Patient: sex M, age 62
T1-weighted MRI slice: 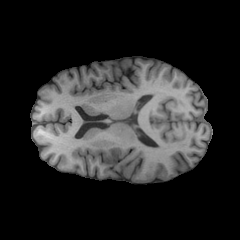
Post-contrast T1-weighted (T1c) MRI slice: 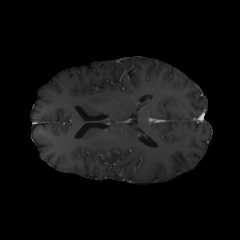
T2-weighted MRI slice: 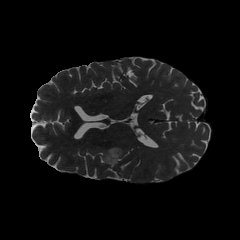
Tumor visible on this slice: yes
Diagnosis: Glioblastoma, IDH-wildtype
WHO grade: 4